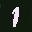
Label: 1